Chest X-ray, PA view. Patient: 47 years old, sex M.
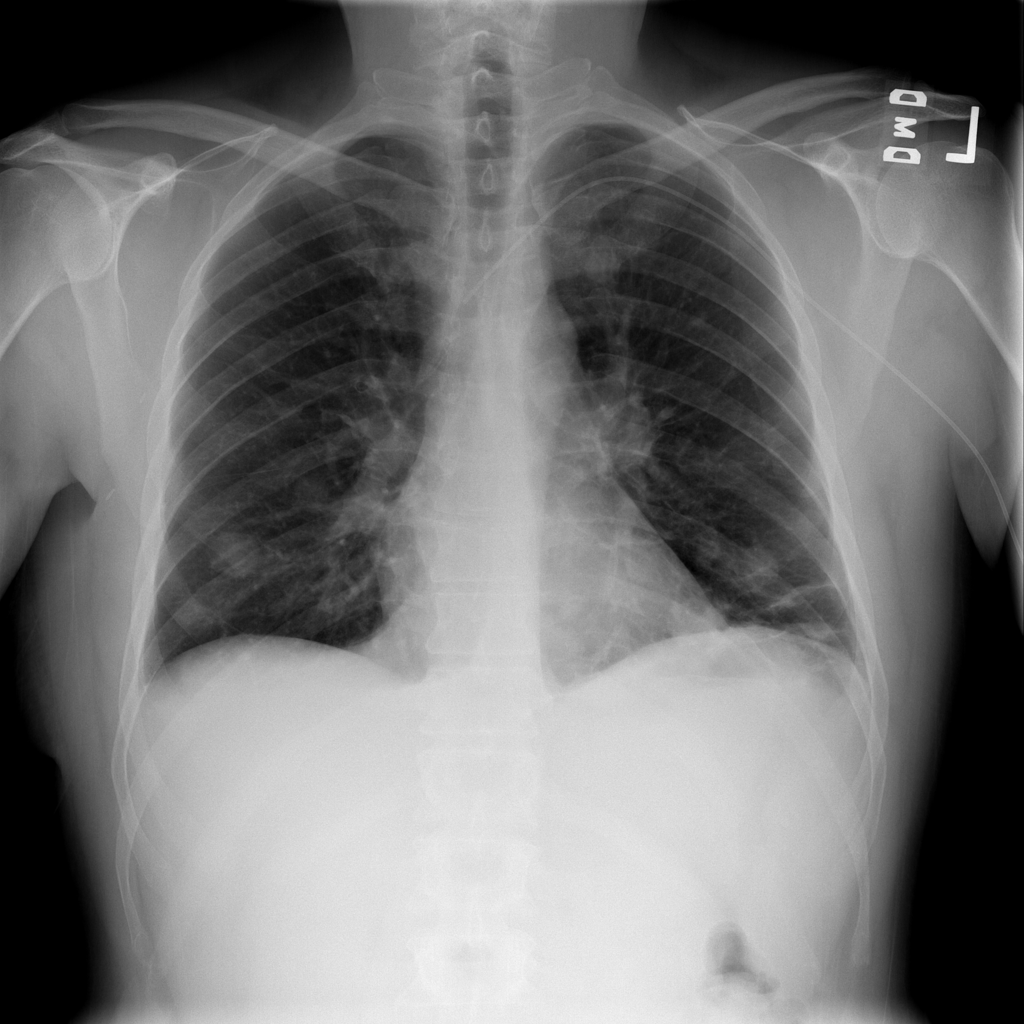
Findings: Atelectasis